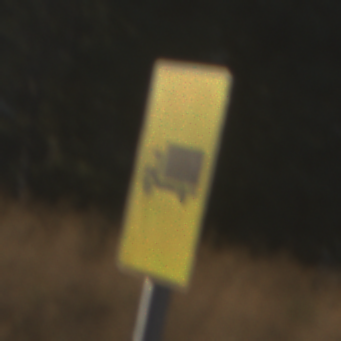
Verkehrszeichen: KFZZulaessigeGesamtmasse3Komma5TOhnePfeilsymbol
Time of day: SunriseSunset
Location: Outdoor (Nature)
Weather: Clear
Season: NotSpecified
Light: Natural